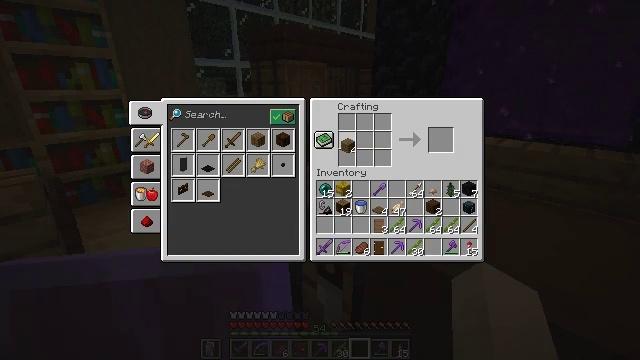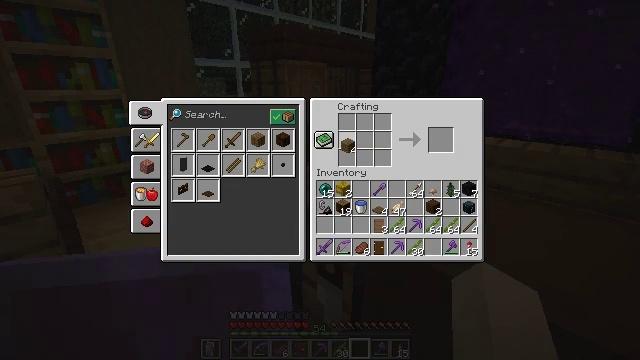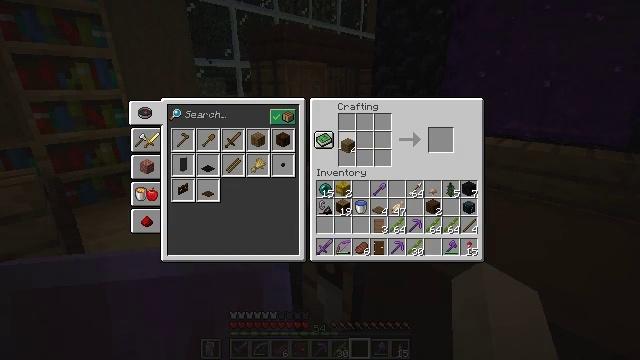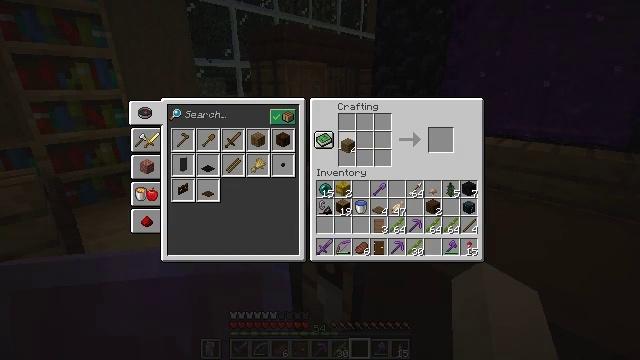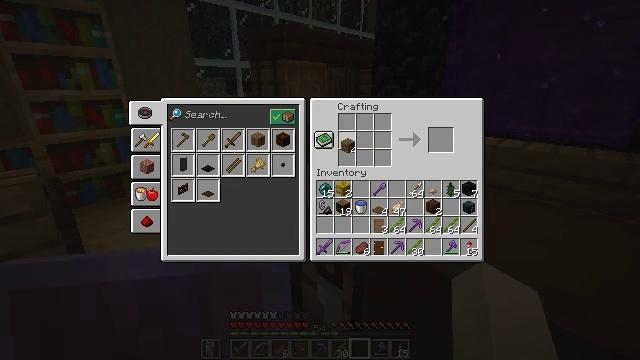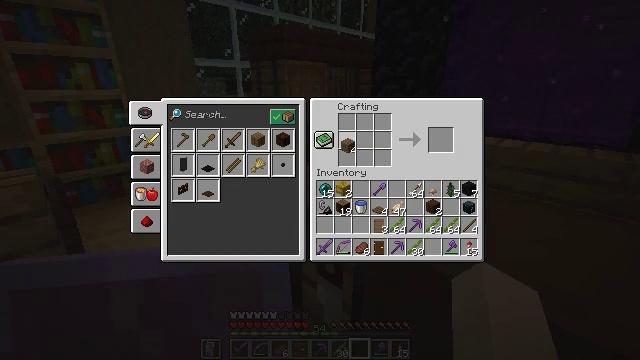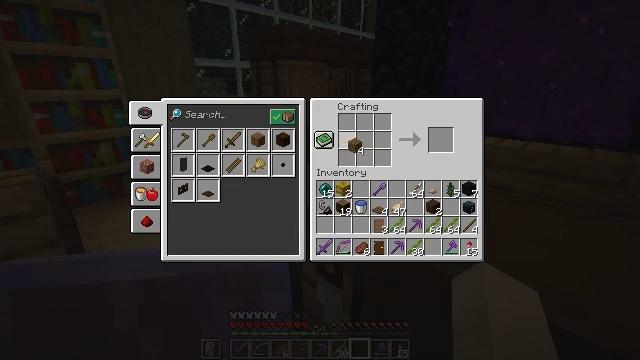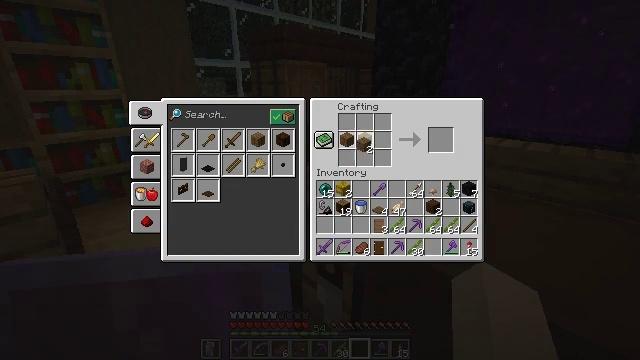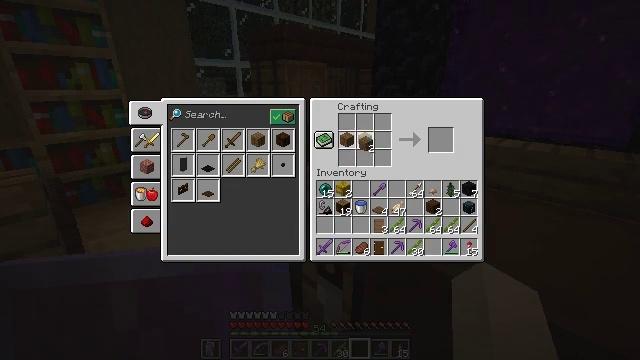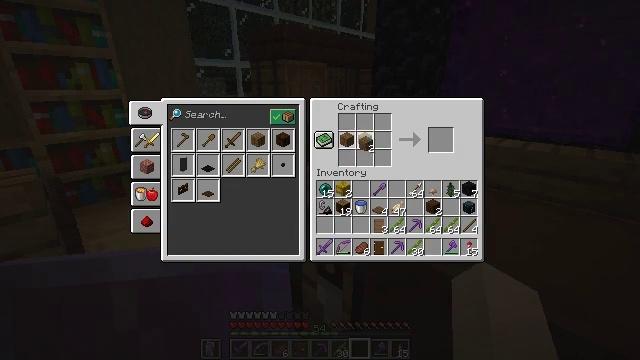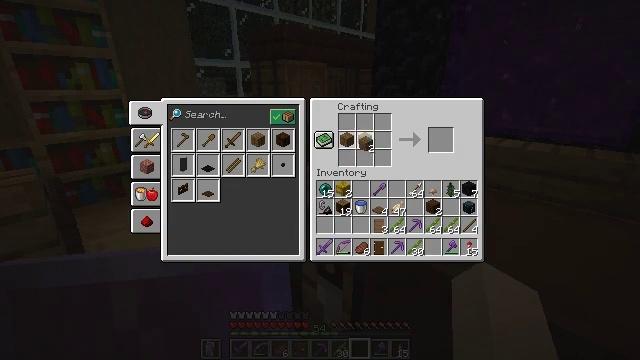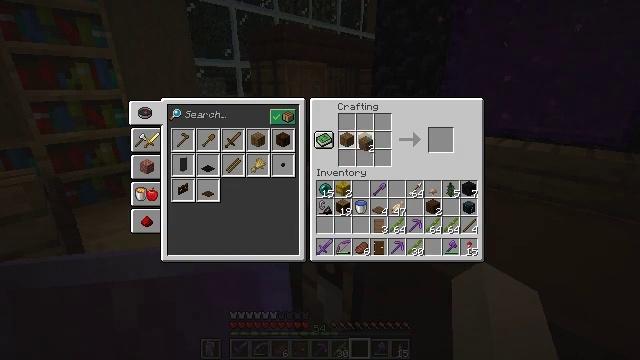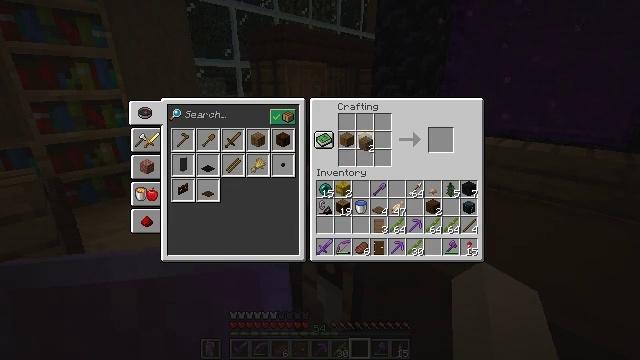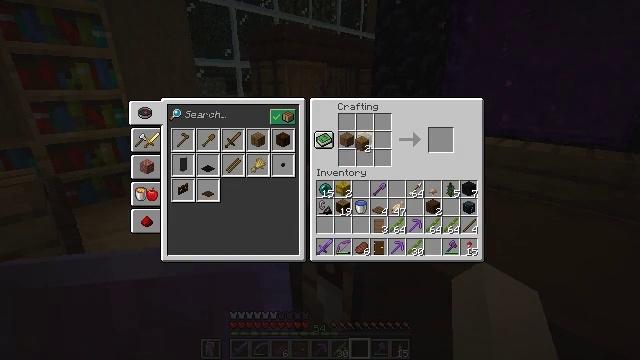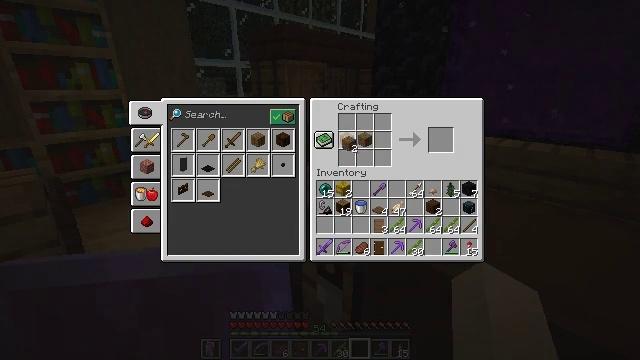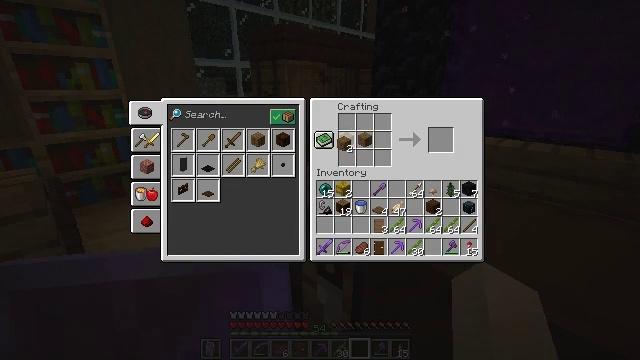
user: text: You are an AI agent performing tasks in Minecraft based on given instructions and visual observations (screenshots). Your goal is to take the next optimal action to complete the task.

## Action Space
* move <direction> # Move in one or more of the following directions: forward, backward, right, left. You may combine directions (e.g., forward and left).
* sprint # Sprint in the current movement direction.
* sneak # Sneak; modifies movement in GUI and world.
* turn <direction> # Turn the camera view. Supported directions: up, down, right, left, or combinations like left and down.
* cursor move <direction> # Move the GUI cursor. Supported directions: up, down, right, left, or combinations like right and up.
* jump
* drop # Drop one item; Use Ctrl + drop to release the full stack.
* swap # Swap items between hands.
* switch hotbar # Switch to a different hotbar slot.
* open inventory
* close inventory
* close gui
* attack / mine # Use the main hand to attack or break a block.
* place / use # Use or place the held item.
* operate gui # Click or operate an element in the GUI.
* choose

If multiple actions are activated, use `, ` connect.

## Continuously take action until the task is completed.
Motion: motion action
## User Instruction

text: Make a spruce pressure plate at the crafting table.
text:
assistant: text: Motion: no_op
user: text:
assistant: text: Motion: no_op
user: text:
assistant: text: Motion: use / place
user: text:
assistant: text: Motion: use / place
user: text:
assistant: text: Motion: use / place
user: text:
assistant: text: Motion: turn right, use / place
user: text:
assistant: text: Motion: turn right, use / place
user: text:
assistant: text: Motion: use / place
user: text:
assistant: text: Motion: use / place
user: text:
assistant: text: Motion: use / place
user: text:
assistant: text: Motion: use / place
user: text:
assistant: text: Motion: no_op
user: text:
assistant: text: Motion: no_op
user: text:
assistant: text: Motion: turn left
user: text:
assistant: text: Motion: no_op
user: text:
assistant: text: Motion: no_op
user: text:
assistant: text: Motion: no_op
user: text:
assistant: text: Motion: no_op
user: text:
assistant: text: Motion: no_op
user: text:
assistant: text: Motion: no_op
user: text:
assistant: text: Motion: no_op
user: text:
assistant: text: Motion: no_op
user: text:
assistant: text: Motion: no_op
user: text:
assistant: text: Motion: no_op
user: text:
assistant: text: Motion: no_op
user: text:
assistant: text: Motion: no_op
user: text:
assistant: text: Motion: use / place
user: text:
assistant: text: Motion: use / place
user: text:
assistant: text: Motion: use / place
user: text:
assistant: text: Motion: turn right, use / place